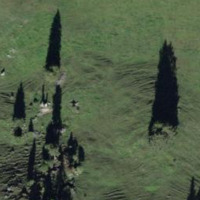
EUNIS habitat code: 24
Species observed at this site:
Astrantia major